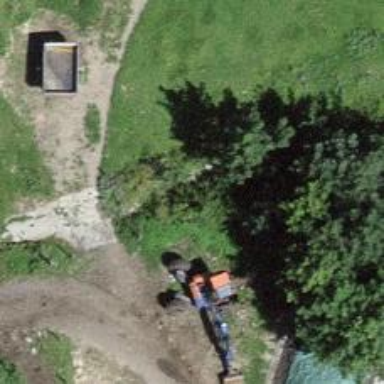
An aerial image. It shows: Culvert tunnel.